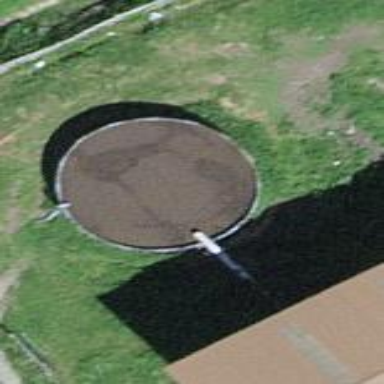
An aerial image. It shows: Silo.